Field crop: maize
Growth stage: 2
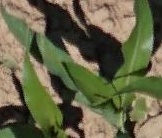
Species: maize